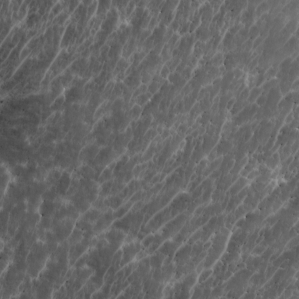
Label: non_frost